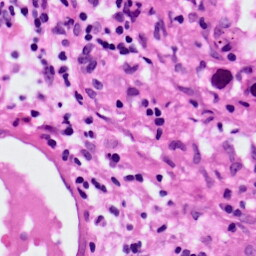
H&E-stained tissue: Lung